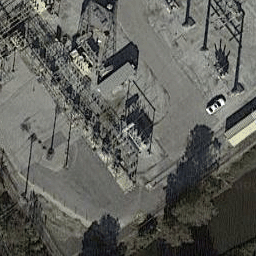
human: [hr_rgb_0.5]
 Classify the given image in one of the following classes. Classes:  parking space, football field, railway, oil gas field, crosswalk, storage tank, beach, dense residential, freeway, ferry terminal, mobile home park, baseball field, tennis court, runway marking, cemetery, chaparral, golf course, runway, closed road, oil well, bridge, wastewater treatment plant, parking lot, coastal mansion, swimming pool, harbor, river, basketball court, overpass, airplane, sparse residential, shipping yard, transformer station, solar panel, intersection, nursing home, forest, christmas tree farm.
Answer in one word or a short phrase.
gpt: transformer station